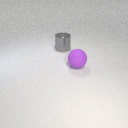
large gray metal cylinder to the left of large purple rubber sphere